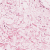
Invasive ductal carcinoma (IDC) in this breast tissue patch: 0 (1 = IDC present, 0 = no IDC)